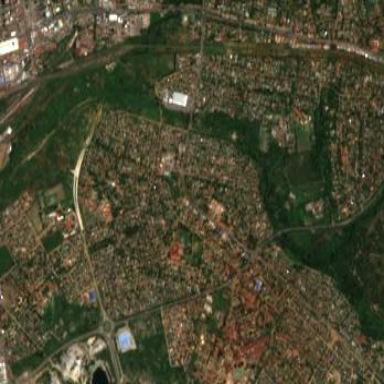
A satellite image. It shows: Residential area.